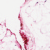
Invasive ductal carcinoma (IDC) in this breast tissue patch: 0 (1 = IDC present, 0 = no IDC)